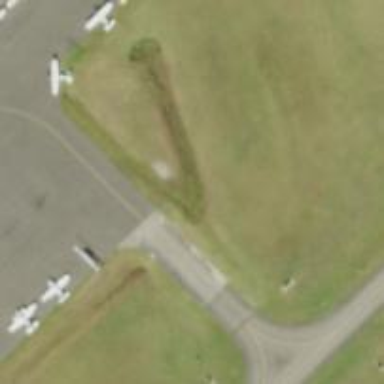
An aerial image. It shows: Image of taxiway at airport.